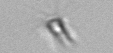
Label: Calciopappus